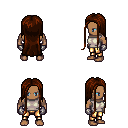
a pixel art fantasy rpg character, male body template, human, dark skin, white sleeveless shirt, gold greaves, brown extra-long hairstyle, metal gloves, four views (front, back, left, right), 2x2 character sprite sheet, small pixel art, hard edges, no anti-aliasing